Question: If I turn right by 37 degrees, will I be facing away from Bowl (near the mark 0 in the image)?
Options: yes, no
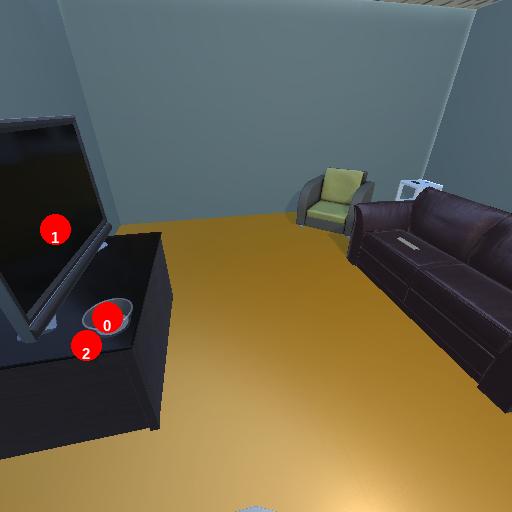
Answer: yes